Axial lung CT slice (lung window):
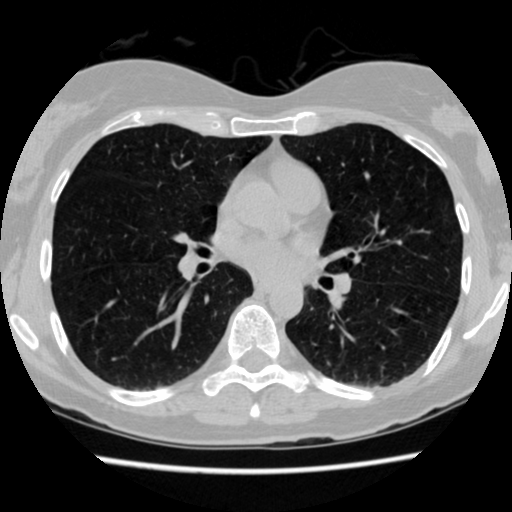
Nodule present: no